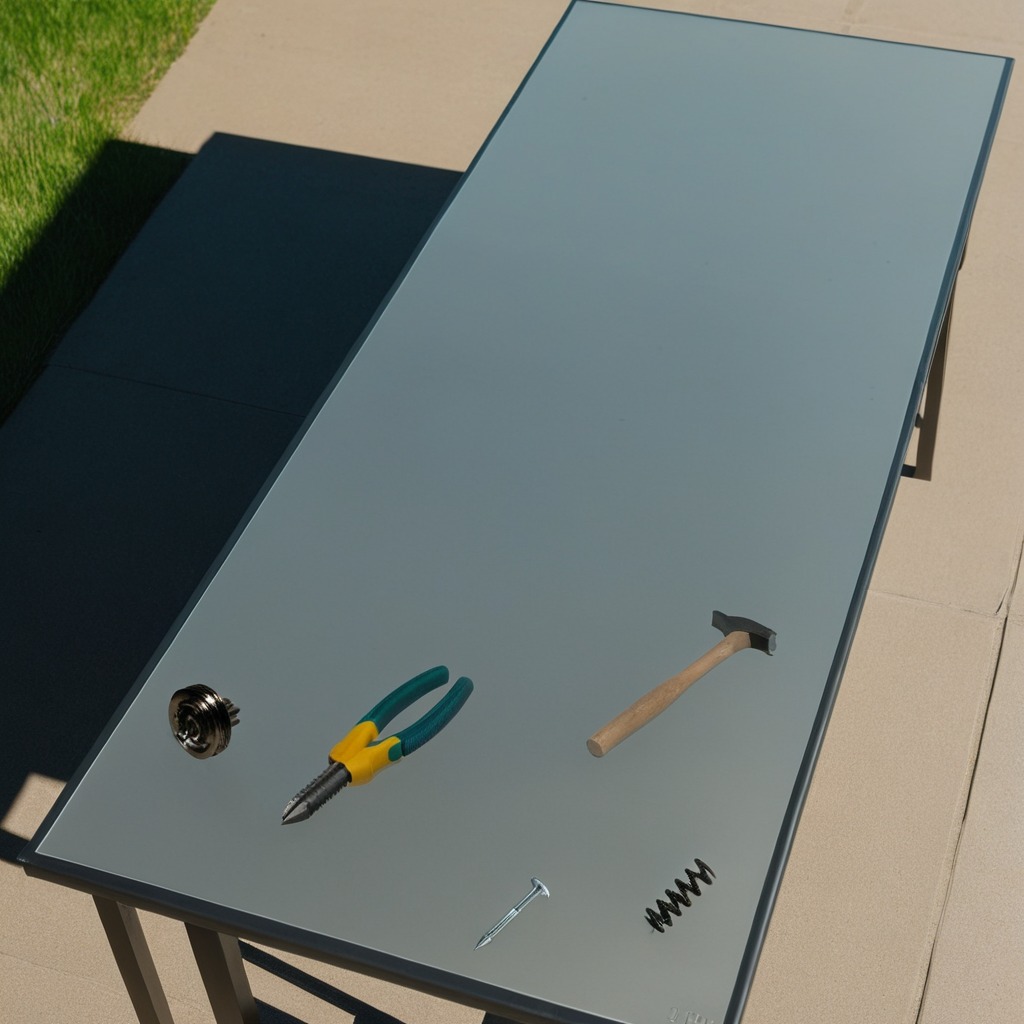
A hammer, a coiled metal spring, an iron nail, a metal machine screw, and pliers are lying on the textured surface of a clean utility table.